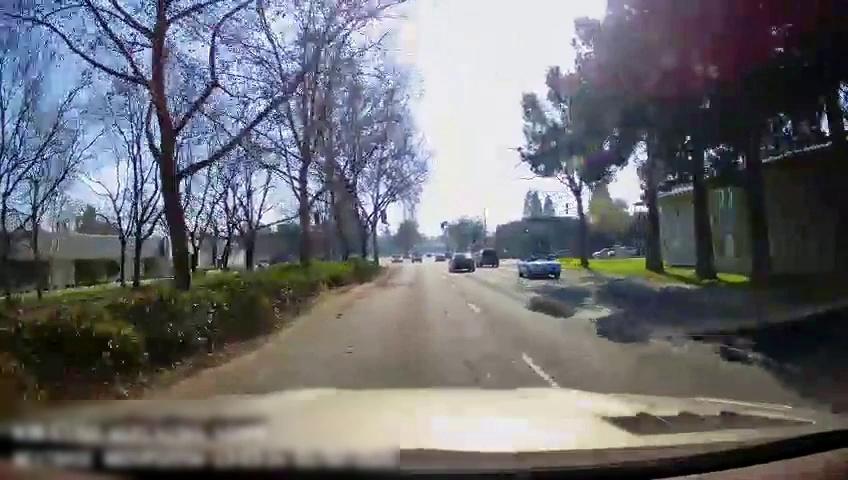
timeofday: Day
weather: Sunny
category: Drivable Space
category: Vehicles | Car
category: Vehicles | Car
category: Vehicles | Car
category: Vehicles | Car
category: Vehicles | Car
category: Vehicles | Car
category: Vehicles | Truck
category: Lanes | Current Lane
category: Lanes | Current Lane
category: Traffic | Lights
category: Traffic | Lights